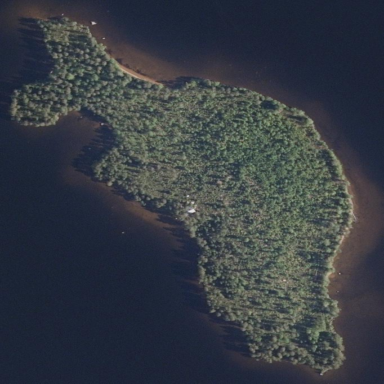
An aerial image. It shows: Island.